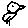
Label: bird